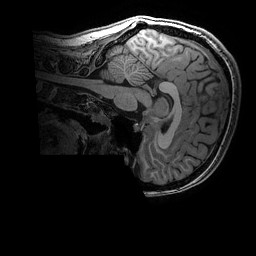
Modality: T1w
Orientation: sagittal
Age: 19
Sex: female
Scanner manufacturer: ge
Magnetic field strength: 3 T
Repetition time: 0.007 s
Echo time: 0.00342 s